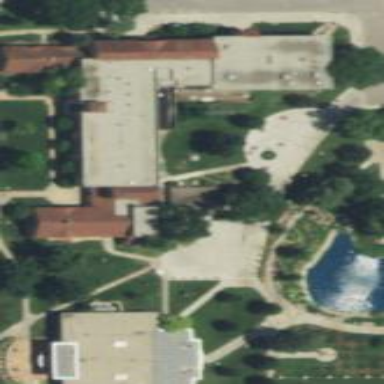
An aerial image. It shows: College building.